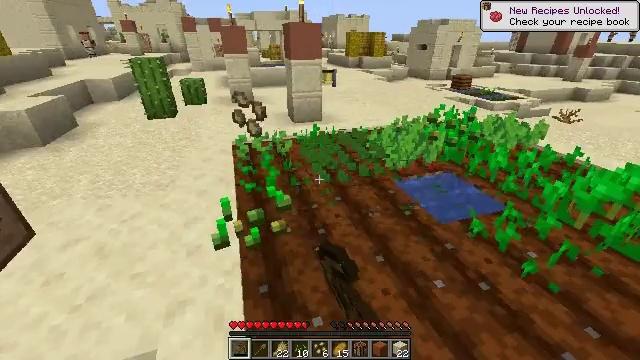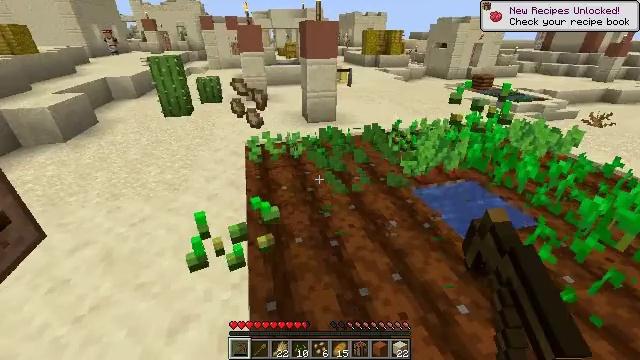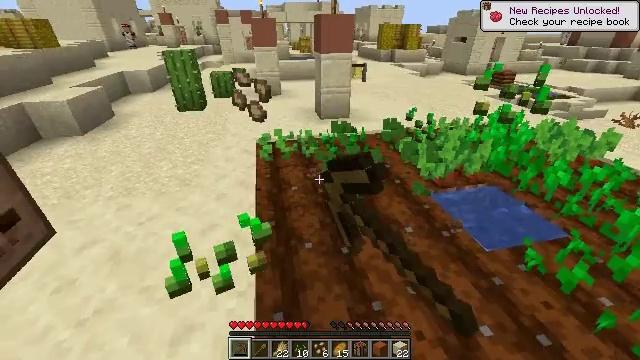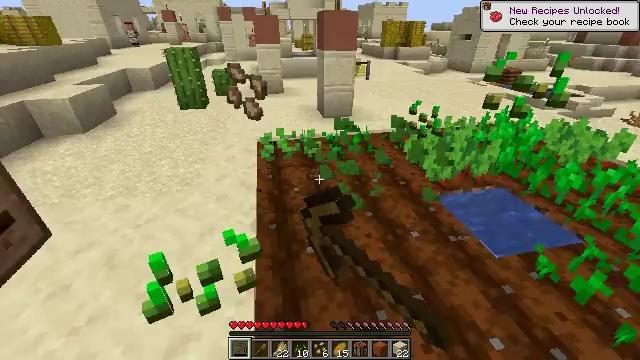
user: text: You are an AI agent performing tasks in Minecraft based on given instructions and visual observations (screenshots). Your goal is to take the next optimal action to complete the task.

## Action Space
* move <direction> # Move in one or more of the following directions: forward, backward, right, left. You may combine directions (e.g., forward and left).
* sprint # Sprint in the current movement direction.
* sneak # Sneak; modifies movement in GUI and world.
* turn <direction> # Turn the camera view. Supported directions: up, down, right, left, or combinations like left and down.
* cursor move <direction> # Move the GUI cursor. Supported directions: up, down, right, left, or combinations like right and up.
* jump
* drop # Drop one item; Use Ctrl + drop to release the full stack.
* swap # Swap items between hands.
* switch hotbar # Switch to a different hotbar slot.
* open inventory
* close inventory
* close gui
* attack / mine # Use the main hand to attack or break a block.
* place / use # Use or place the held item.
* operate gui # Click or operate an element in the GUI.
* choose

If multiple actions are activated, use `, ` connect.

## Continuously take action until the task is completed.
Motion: motion action
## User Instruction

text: Harvest the mature beetroots.
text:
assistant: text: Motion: move forward, turn left, attack / mine
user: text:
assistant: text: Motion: move forward, turn left and down, attack / mine
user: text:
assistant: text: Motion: move forward, attack / mine
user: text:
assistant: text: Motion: attack / mine